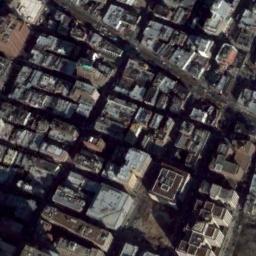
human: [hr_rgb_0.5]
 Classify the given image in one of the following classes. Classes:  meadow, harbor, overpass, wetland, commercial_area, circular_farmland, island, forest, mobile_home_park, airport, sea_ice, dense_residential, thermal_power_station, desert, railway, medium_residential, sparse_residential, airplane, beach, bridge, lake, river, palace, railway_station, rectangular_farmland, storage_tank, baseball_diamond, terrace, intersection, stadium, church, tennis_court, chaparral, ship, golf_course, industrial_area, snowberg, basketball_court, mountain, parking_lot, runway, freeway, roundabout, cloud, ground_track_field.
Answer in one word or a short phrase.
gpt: commercial_area